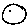
Label: moon